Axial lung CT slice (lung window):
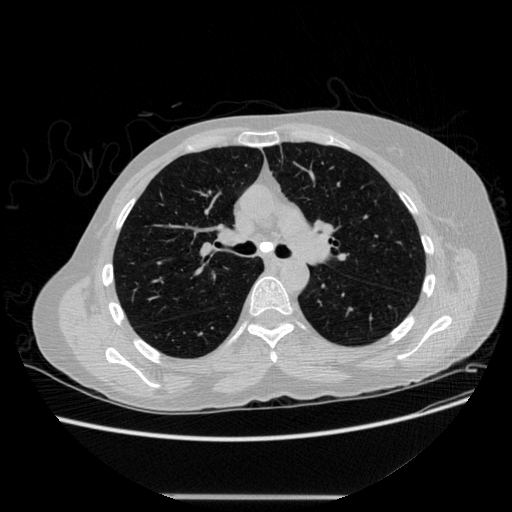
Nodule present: no